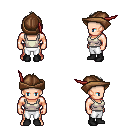
a pixel art fantasy rpg character, male body template, human, light skin, white pirate shirt, white pants, white mohawk hairstyle, leather cap, black shoes, four views (front, back, left, right), 2x2 character sprite sheet, small pixel art, hard edges, no anti-aliasing